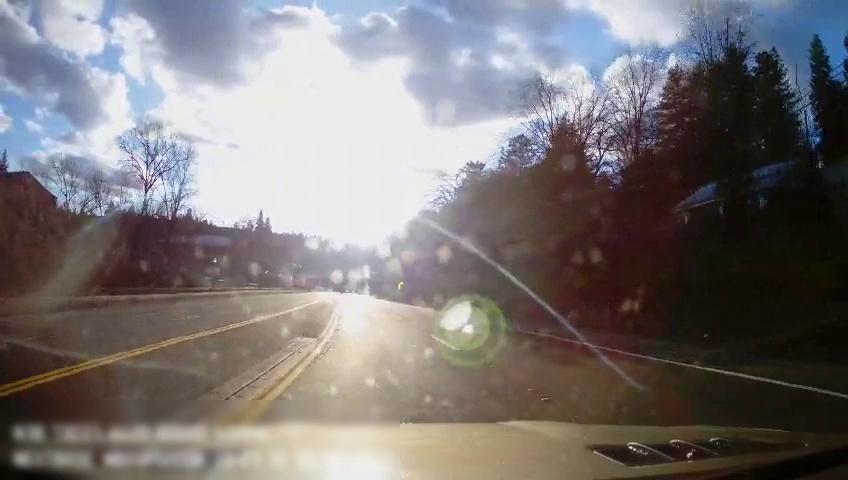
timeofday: Day
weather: Sunny
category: Drivable Space
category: Lanes | Current Lane
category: Lanes | Opposite Lane
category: Lanes | Opposite Lane
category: Lanes | Opposite Lane
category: Lanes | Current Lane
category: Lanes | Alternate Lane
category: Lanes | Opposite Lane